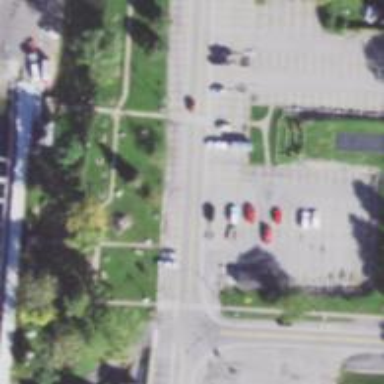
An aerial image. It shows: Asphalt footway with unmarked crossing.